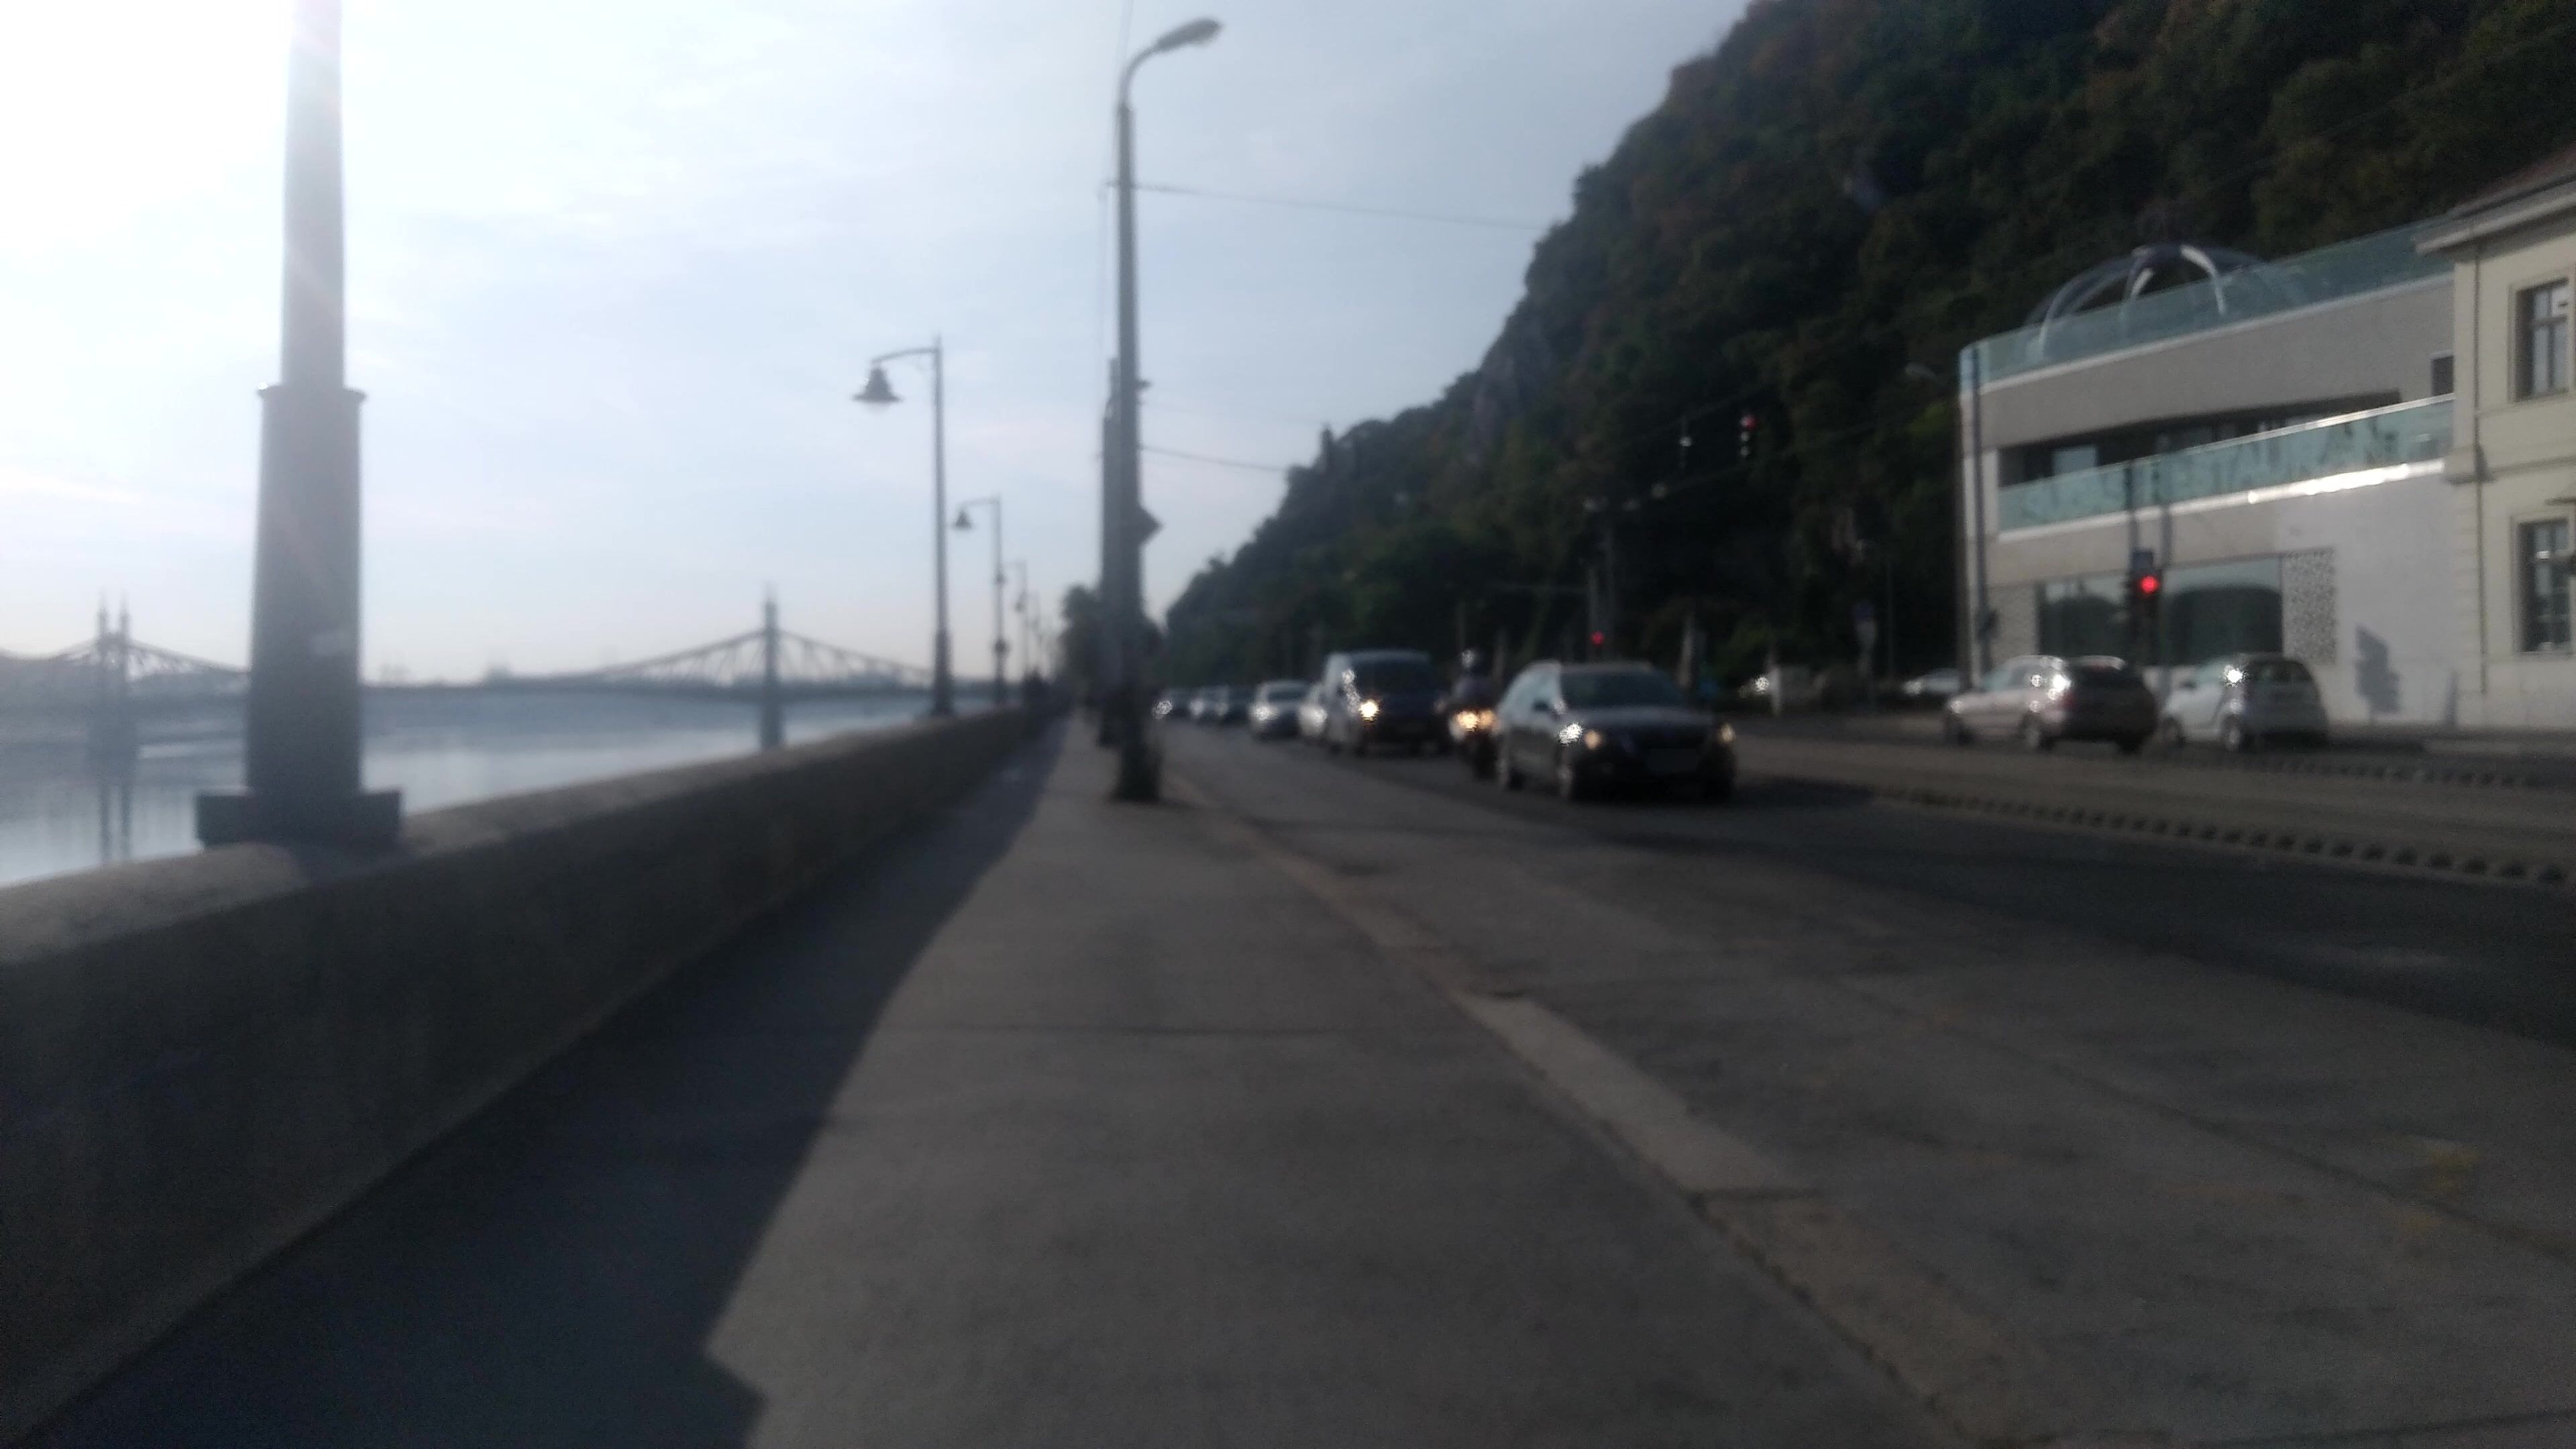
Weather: clear
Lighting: day
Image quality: good
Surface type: cycling surface
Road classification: footway, cycleway
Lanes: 1
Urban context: urban centre
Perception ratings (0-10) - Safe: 5.38, Lively: 6.12, Beautiful: 6.81, Boring: 3.2, Depressing: 5.1, Wealthy: 2.48